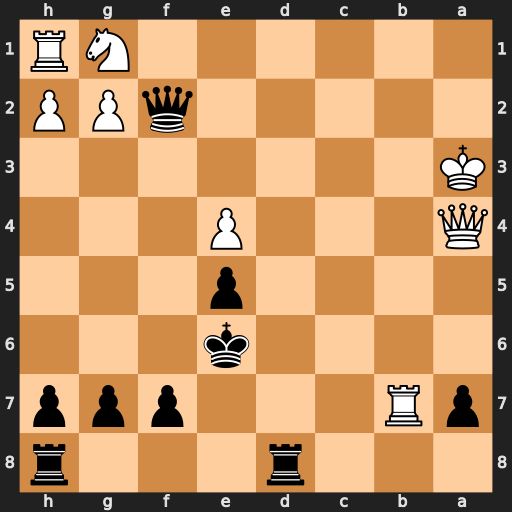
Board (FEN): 3r3r/pR3ppp/4k3/4p3/Q3P3/K7/5qPP/6NR
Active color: b
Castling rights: -
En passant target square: -
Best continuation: Rd3+ Rb3 Qc5+